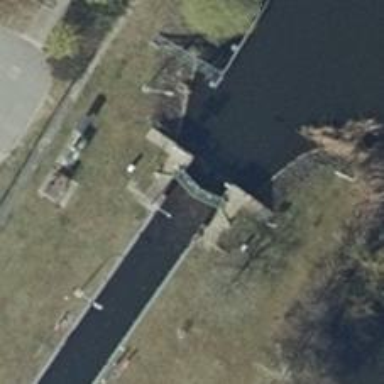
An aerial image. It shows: River with lock.